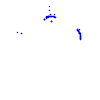
Particle: kaon